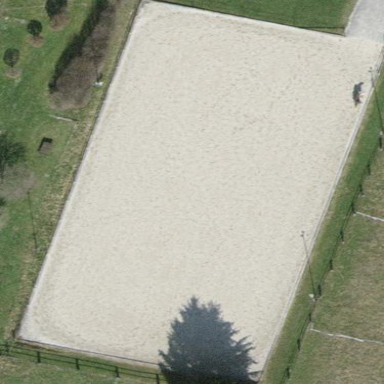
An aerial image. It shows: Equestrian pitch for leisure land activities.